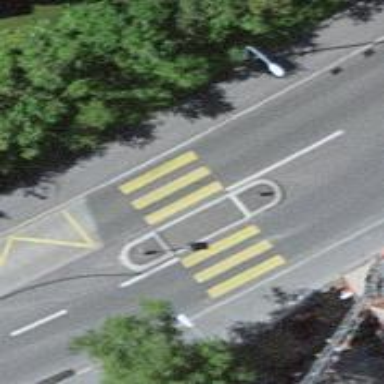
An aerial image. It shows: Traffic island located on footway.